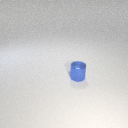
small blue metal cylinder